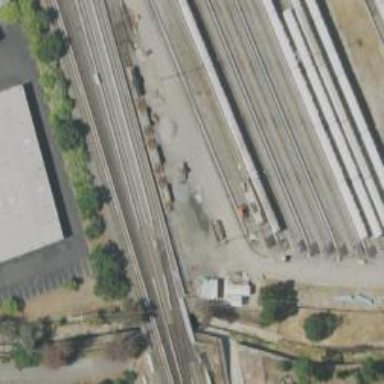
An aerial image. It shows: Yard area with electrified rail tracks.